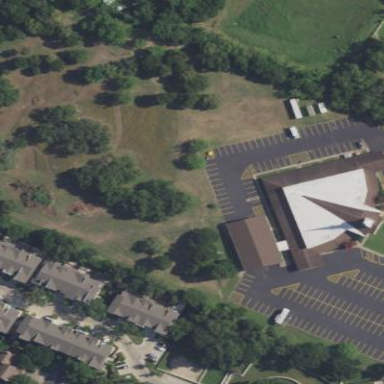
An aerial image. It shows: Building serving as place of worship.